Field crop: maize
Growth stage: 2
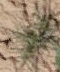
Species: salsola